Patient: sex F, age 29
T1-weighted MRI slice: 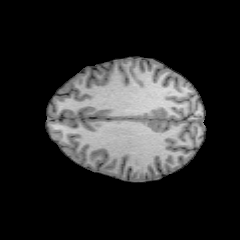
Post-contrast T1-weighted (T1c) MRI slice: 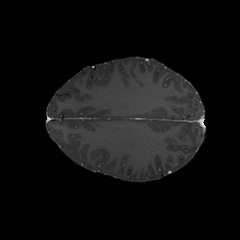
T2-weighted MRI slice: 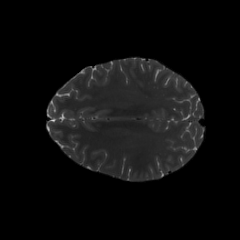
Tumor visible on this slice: no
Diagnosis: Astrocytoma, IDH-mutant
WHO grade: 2